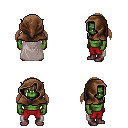
a pixel art fantasy rpg character, male body template, orc, green skin, gray cape, red pants, light blonde twin-tailed hairstyle, cloth hood, maroon shoes, four views (front, back, left, right), 2x2 character sprite sheet, small pixel art, hard edges, no anti-aliasing